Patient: sex F, age 44
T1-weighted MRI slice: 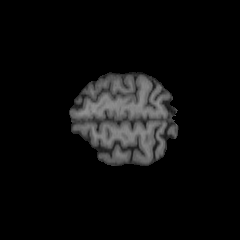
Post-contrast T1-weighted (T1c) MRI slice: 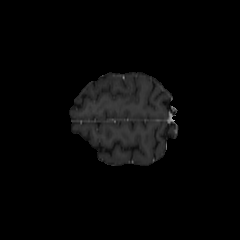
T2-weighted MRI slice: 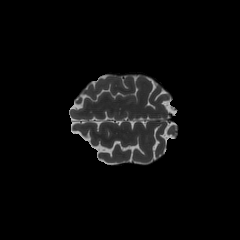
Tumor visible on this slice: no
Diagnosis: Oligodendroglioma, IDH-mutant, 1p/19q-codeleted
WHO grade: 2